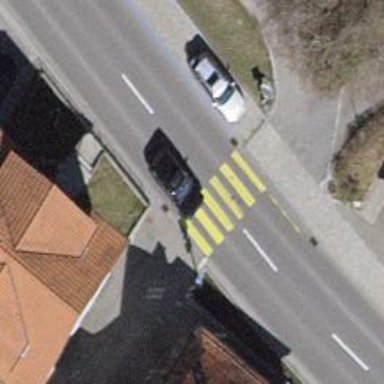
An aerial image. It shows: Uncontrolled zebra crossing with zebra markings.